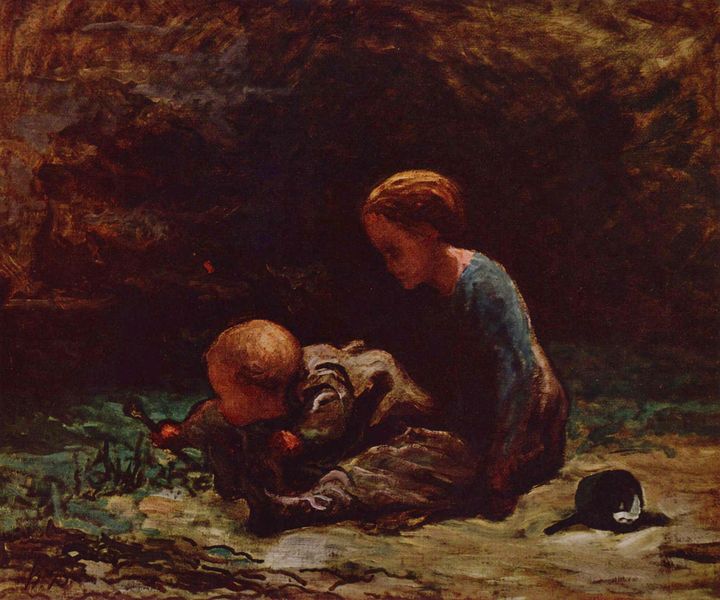
Titel: Mädchen und Kind
Künstler: Honoré Daumier
Standort: Paris
Institution: Privatsammlung
Schlagwörter: berg, blau, dunkel, felsen, gemälde, himmel, kopf, schatten, wasser, weiß, wolken, fluss, gelb, grün, impressionismus, menschen, mädchen, ocker, sand, sitzen, ufer, blumen, braun, frankreich, frau, grau, hintergrund, hut, kleid, köpfe, licht, nacht, orange, pastell, schwarz, skizze, zeichnung, ölbild, gras, rasen, rot, tier, wiese, expressionismus, malerei, blond, gesichter, arm, gesicht, stein, steine, hände, porträt, signatur, öl, bach, erde, natur, gewässer, sonne, boden, haare, realismus, sitzend, kind, mutter, paar, pflanze, pflanzen, höhle, wald, kinder, stock, frucht, früchte, garten, krug, deutschland, pflücken, topf, strand, zwei, studie, jungen, fels, verlassen, klein, baby, van gogh, ziehen, querformat, löffel, spielen, junge, schoß, grashalme, geschwister, becher, rothaarig, spiel, katze, gefäß, corinth, lovis, munch, erdboden, gefahr, schwarzweiß, faust, fäuste, angel, kittel, schwester, vincent van gogh, daumier, kleinkind, müde, ölskizze, zupfen, müdigkeit, brüder, kelle, planze, helfen, retten, bruder, fischen, enfants, rassel, modersohn, stizen, antur, krabbeln, robben, paula, fäuster, kkleinkind, babysitter, kinder bach wasser spielend, 1910, 2 kinder, +kopf, krabbelnd